Here is a 2-D grayscale rendering of raw bearing vibration samples (signal-to-image). Based on the visible evidence, which condition applies: normal, inner_race, outer_race, ball?
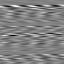
Answer: outer_race